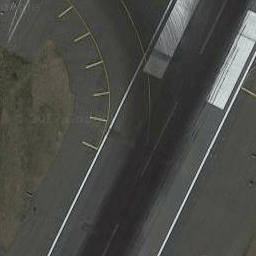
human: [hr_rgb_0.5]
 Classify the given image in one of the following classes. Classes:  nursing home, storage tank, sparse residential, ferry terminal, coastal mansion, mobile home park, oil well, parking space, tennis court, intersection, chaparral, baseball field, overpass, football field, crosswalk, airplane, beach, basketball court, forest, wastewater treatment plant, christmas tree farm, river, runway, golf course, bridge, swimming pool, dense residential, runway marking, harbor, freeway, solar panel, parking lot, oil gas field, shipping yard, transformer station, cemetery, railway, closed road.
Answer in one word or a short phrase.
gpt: runway